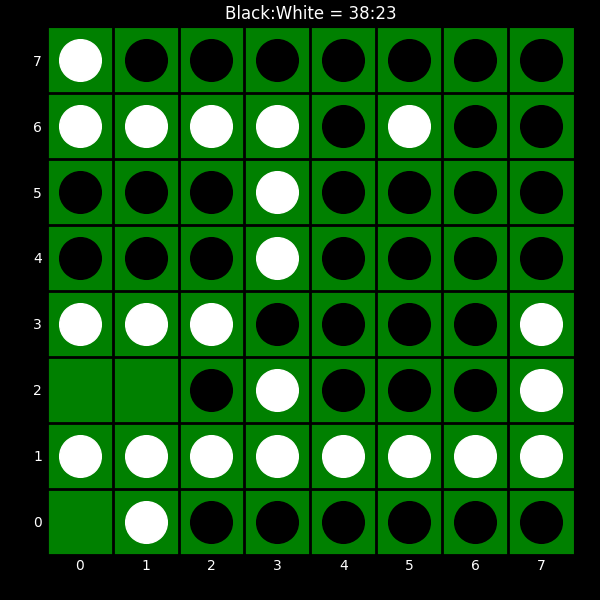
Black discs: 38
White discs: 23